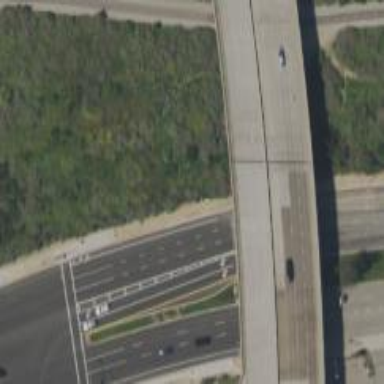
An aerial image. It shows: Primary highway bridge that is also expressway.